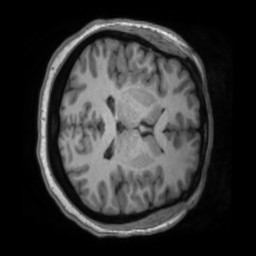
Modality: T1w
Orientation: axial
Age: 28
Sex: female
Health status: ill
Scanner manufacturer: siemens
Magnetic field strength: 3 T
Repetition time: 2.2 s
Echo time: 0.00157 s